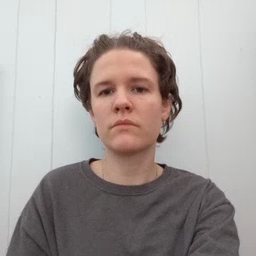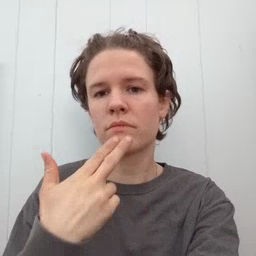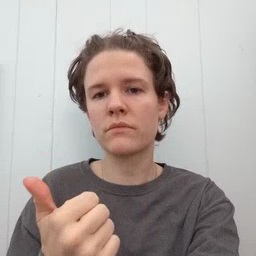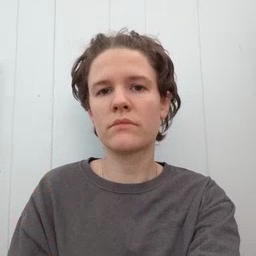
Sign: cute